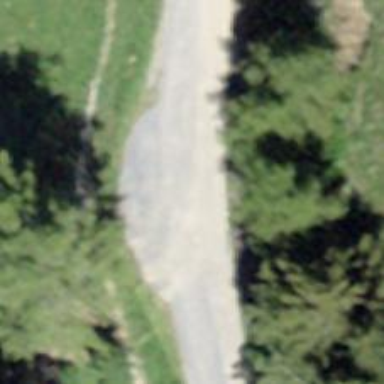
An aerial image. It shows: Passing place on the road.